Question: I am having a difficult time figuring out how to put the entire thing in center. I am using Twitter Bootstrap 2.
Here is my code and I made sure that I have the .container in the right place. But still, they are not aligning.
Help guys?!
'''
<!DOCTYPE html PUBLIC "-//W3C//DTD XHTML 1.0 Transitional//EN" "http://www.w3.org/TR/xhtml1/DTD/xhtml1-transitional.dtd">
<html xmlns="http://www.w3.org/1999/xhtml">
<head>
<meta http-equiv="Content-Type" content="text/html; charset=utf-8" />
<meta http-equiv="X-UA-Compatible" content="IE=edge">
<title>Home- Argyle's Automobile</title>
<link href="bootstrap.css" rel="stylesheet" type="text/css" />
</head>
<body>
<div class="container banner-header">
<h1><a href="#">Argyle's Automobile</a></h1>
</div>
<!--Navbar-->
<div class="navbar">
<div class="container"> <ul class="nav">
<li class="active"><a href="#">Home</a></li>
<li><a href="#">About</a></li>
<li><a href="#">Social</a></li>
</ul></div>
</div>
<!--Marketing Area-->
<div class="container"><div class="hero-unit">
<h1>Marketing stuff!</h1>
<br />
<p>Cras justo odio, dapibus ac facilisis in, egestas eget quam. <br />Fusce dapibus, tellus ac cursus commodo, tortor mauris<br /> condimentum nibh, ut fermentum massa justo sit amet risus.</p>
<br />
<br />
<a href="#" class="btn btn-large btn-success">Get Started</a>
</div></div>
</div>
<!--Content-->
<div id='content' class='container row-fluid'>
<div class="span4">
<h3>Content 1</h3>
<p>Lorem ipsum dolor sit amet, consectetuer adipiscing elit, sed diam nonummy nibh euismod tincidunt ut laoreet dolore magna aliquam erat volutpat. Ut wisi enim ad minim veniam, quis nostrud exerci tation ullamcorper suscipit</p>
</div>
<div class="span4">
<h3>Content 1</h3>
<p>Lorem ipsum dolor sit amet, consectetuer adipiscing elit, sed diam nonummy nibh euismod tincidunt ut laoreet dolore magna aliquam erat volutpat. Ut wisi enim ad minim veniam, quis nostrud exerci tation ullamcorper suscipit</p>
</div>
<div class="span4">
<h3>Content 1</h3>
<p>Lorem ipsum dolor sit amet, consectetuer adipiscing elit, sed diam nonummy nibh euismod tincidunt ut laoreet dolore magna aliquam erat volutpat. Ut wisi enim ad minim veniam, quis nostrud exerci tation ullamcorper suscipit</p>
</div>
</div>
</body>
</html>
'''

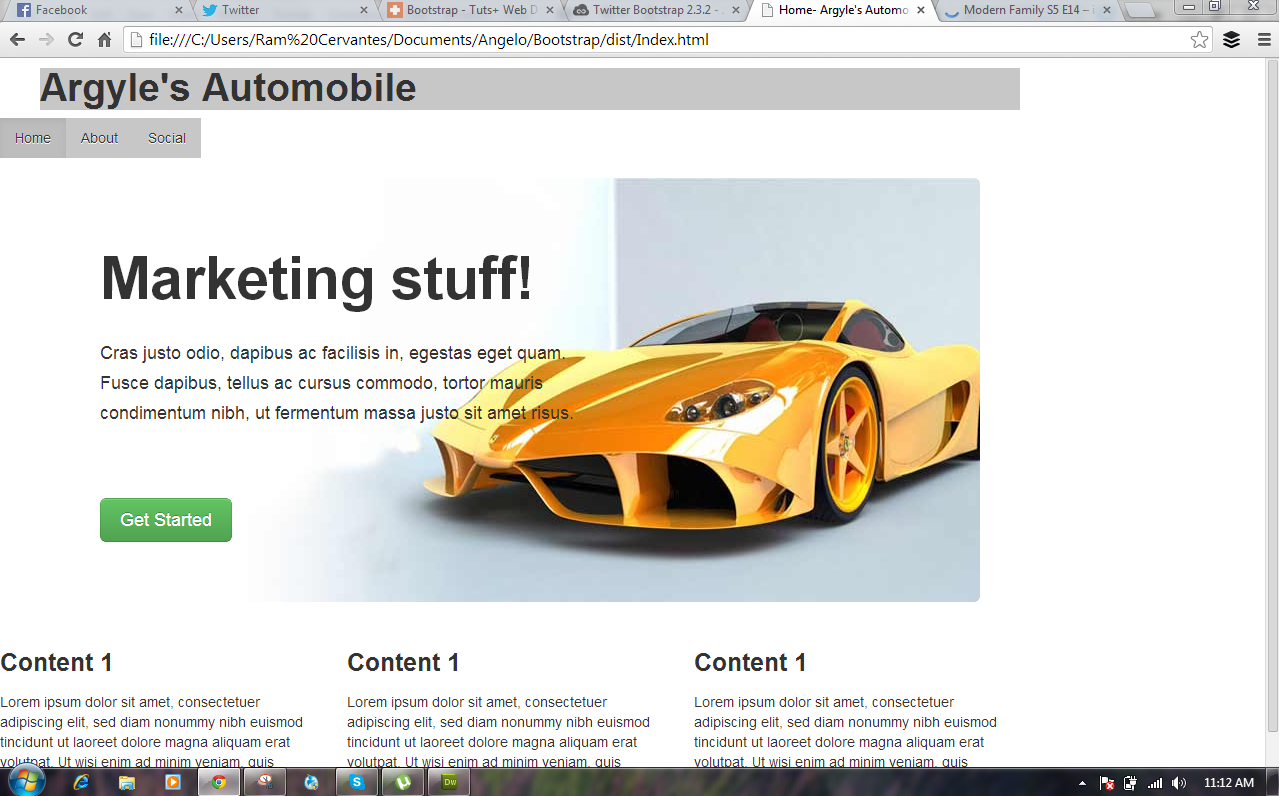
Answer: Wrap the whole !# in a 'div.container' and then remove the extra closing '</div>' in your hero unit. You don't need to keep using '.container' on the inner HTML but it's fine to do so.
Here's a working example:
<URL>
Here are the related BootStrap 2 docs:
<URL>